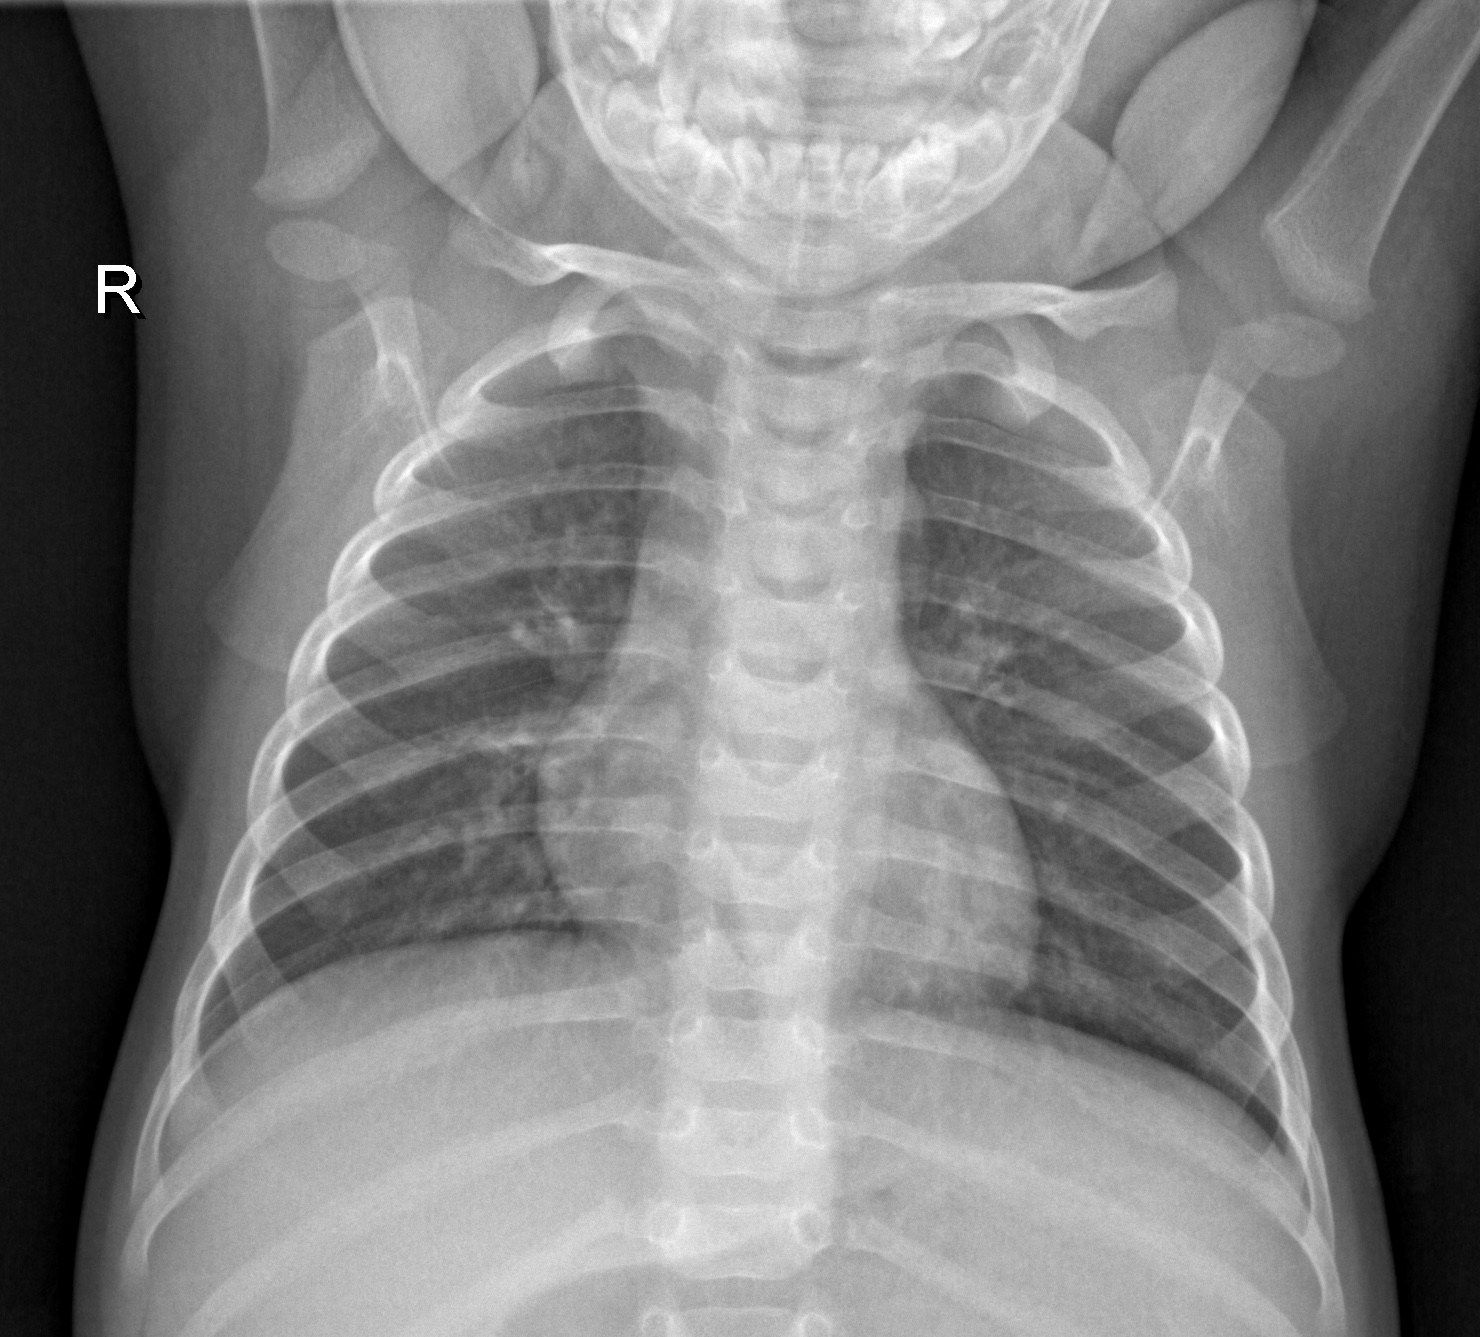
Diagnosis: NORMAL